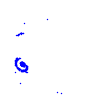
Particle: electron